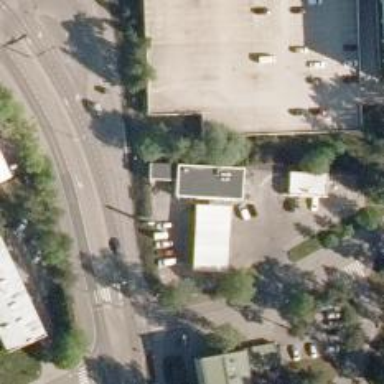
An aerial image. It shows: Post office.